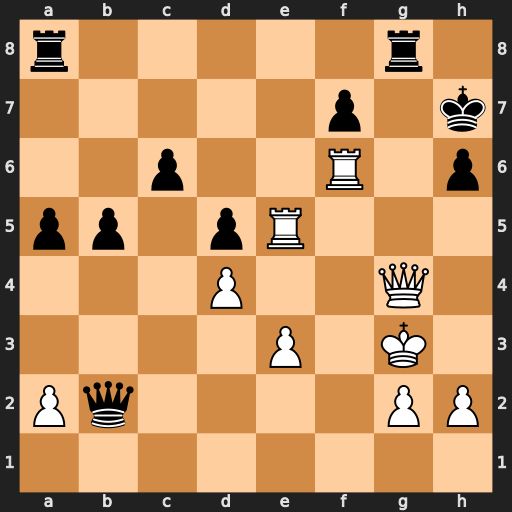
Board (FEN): r5r1/5p1k/2p2R1p/pp1pR3/3P2Q1/4P1K1/Pq4PP/8
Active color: w
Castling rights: -
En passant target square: -
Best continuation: Rxh6+ Kxh6 Rh5#